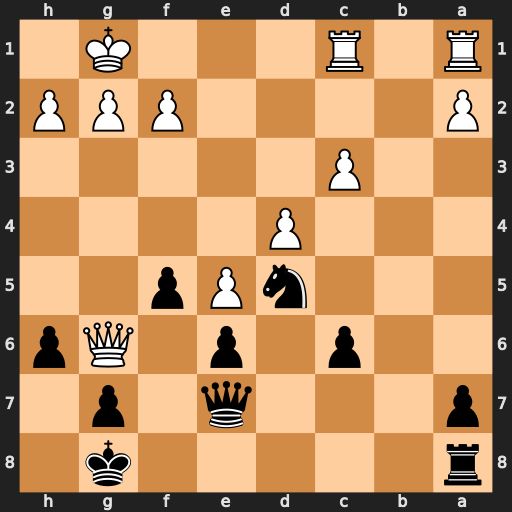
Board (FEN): r5k1/p3q1p1/2p1p1Qp/3nPp2/3P4/2P5/P4PPP/R1R3K1
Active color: b
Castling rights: -
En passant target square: -
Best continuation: Nf4 Qg3 Ne2+ Kh1 Nxg3+